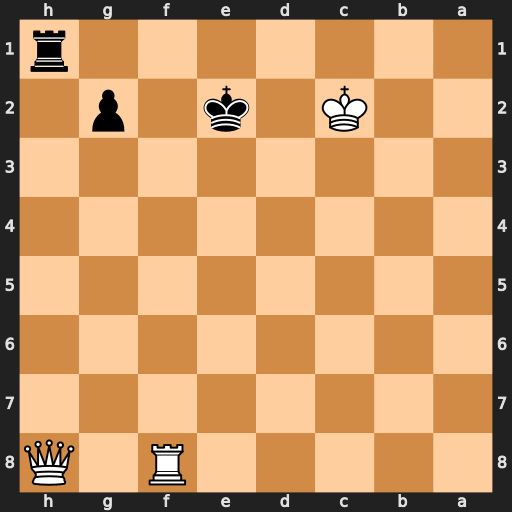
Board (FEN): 5R1Q/8/8/8/8/8/2K1k1p1/7r
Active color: b
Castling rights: -
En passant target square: -
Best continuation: Rxh8 Rxh8 g1=Q